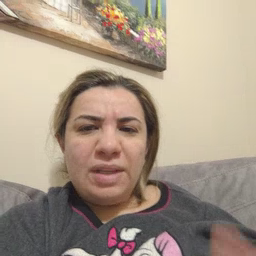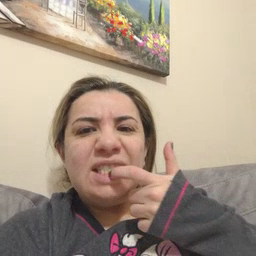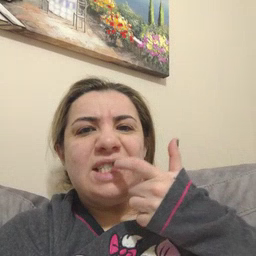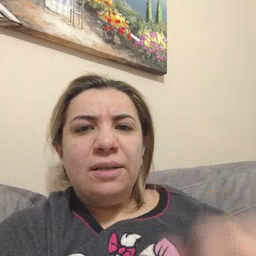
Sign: glasswindow